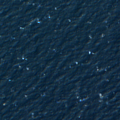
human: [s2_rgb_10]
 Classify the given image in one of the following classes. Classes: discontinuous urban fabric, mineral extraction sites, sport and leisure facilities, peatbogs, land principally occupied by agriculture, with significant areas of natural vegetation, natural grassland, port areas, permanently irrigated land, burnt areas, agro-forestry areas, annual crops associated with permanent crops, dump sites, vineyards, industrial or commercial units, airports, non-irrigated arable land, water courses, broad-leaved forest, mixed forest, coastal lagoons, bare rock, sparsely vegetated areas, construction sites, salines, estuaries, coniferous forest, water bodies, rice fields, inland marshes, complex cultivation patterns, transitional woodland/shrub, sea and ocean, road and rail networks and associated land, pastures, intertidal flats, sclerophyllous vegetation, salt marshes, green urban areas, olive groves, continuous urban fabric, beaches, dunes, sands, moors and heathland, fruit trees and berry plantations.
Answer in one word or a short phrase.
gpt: sea and ocean